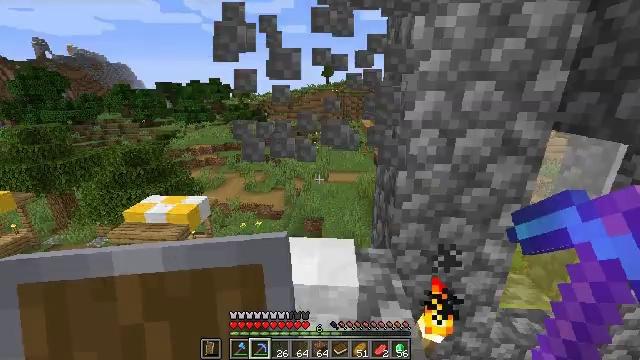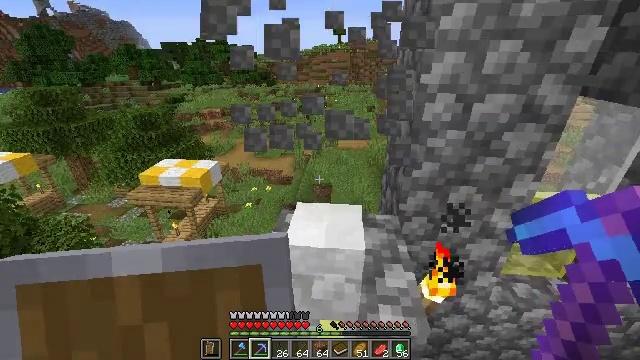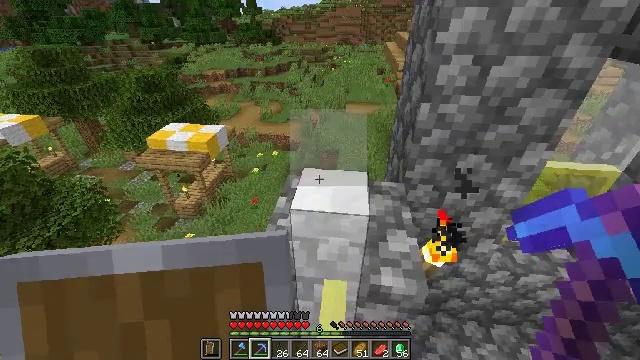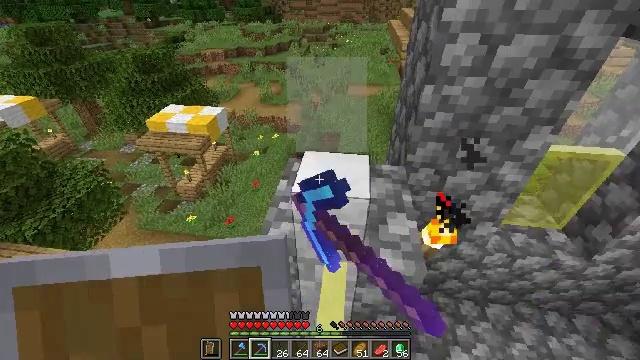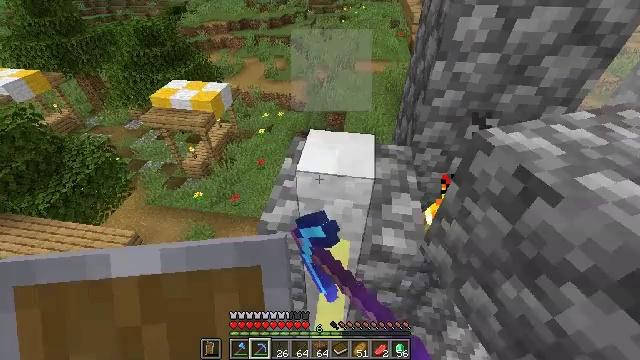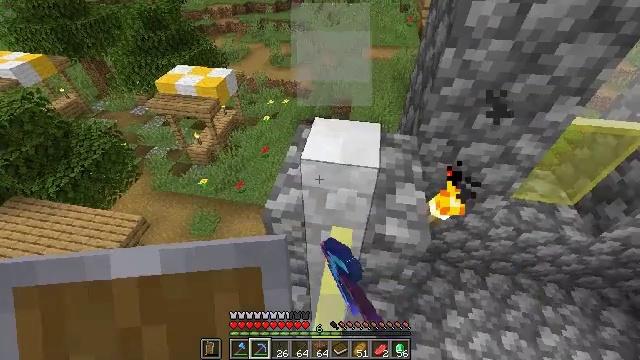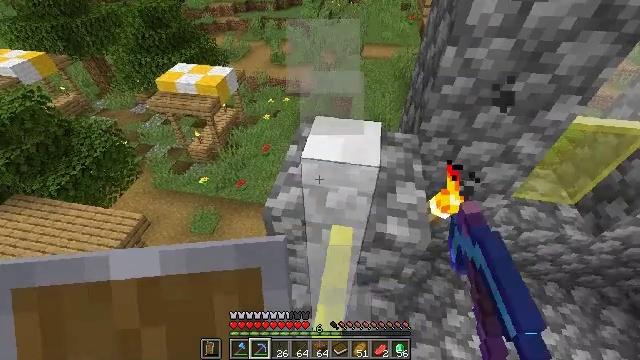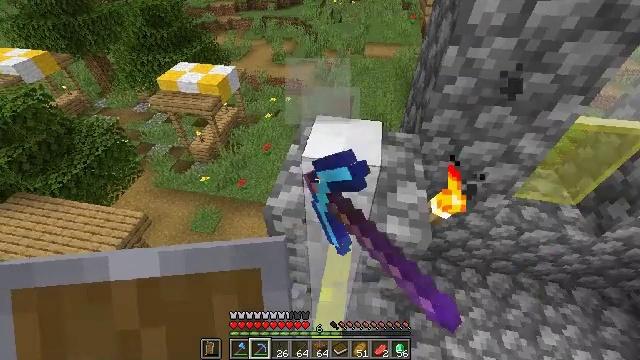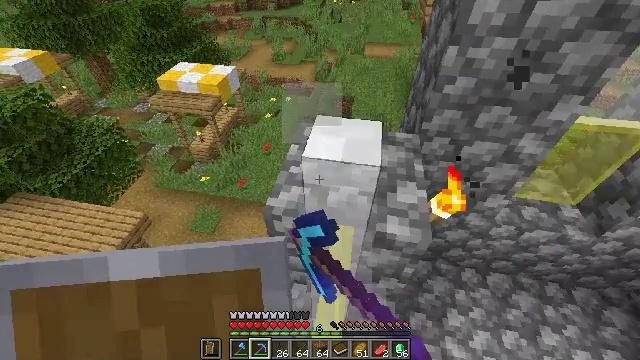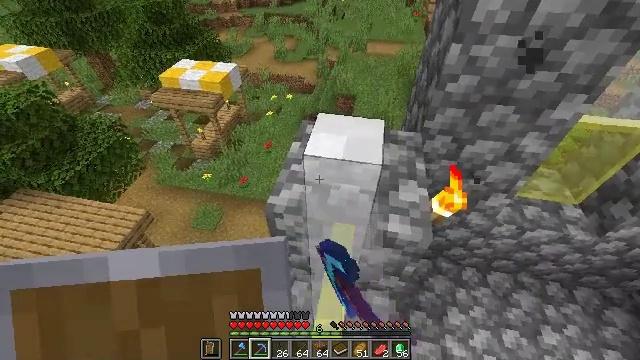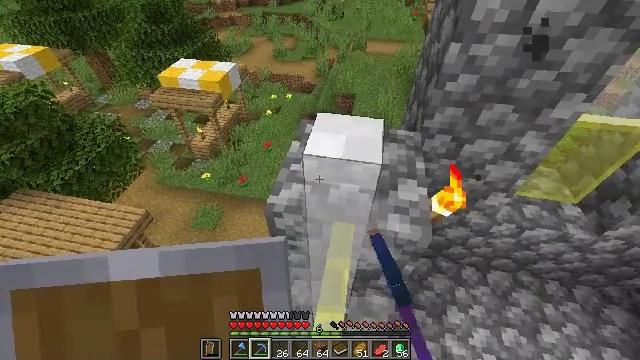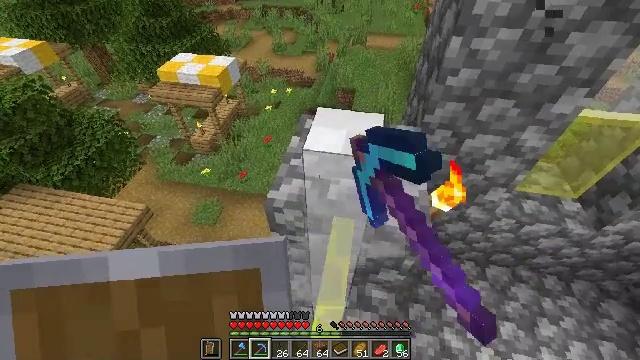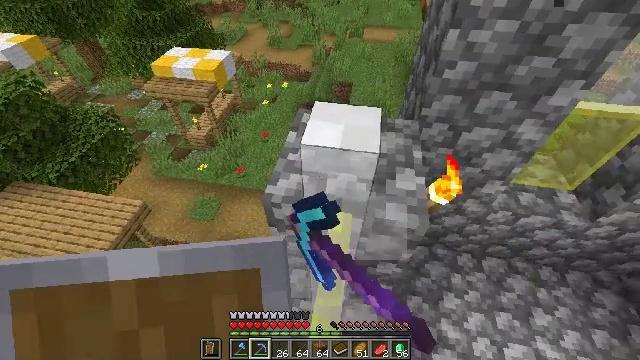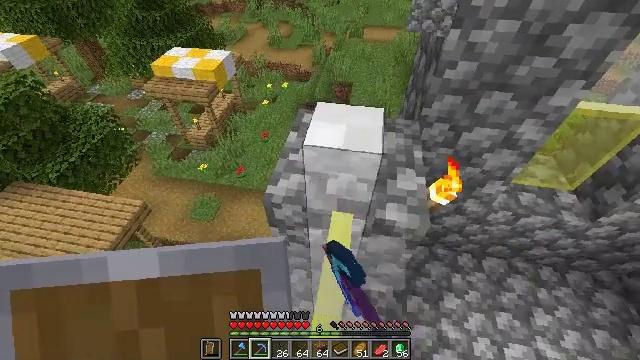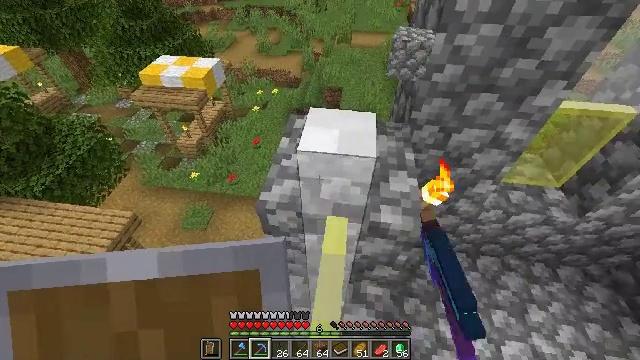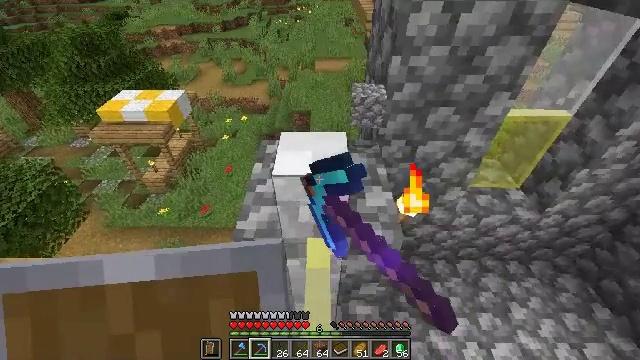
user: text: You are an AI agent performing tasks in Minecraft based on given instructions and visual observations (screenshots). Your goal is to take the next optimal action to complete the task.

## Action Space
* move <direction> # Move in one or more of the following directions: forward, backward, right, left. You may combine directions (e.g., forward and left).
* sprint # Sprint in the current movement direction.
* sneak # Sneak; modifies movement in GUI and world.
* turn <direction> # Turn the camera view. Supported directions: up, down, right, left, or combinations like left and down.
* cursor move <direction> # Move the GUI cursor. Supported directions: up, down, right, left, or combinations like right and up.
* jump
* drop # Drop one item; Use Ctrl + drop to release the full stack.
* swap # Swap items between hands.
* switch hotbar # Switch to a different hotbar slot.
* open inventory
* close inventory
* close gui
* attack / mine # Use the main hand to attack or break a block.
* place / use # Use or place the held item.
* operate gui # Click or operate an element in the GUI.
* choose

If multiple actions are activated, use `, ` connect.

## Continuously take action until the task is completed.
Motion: motion action
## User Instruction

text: Remove the white stained glass pane from a structure.
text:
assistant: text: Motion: sneak, turn left and down, attack / mine
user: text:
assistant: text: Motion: sneak, turn left and down, attack / mine
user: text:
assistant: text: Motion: sneak, turn down, attack / mine
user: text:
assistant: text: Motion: sneak, turn left and down, attack / mine
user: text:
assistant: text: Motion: sneak, turn left and down, attack / mine
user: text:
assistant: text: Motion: sneak, attack / mine
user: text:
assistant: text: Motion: sneak, attack / mine
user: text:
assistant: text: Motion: sneak, attack / mine
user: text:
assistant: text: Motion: sneak, attack / mine
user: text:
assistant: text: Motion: sneak, attack / mine
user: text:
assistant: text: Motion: sneak, turn down, attack / mine
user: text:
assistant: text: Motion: sneak, turn down, attack / mine
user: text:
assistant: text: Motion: move forward, sneak, attack / mine
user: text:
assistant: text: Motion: move forward, sneak, turn right and up, attack / mine
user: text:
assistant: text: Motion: move forward, sneak, turn right and up, attack / mine
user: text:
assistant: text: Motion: move forward, sneak, turn right and up, attack / mine
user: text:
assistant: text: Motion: move forward, sneak, attack / mine
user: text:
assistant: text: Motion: move forward, sneak, attack / mine
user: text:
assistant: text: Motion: move forward, sneak, attack / mine
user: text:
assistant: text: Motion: move forward, sneak, attack / mine
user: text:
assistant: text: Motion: sneak, attack / mine